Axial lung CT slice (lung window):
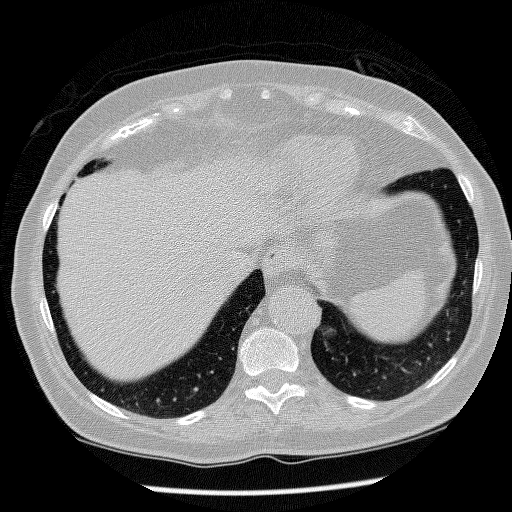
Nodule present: no